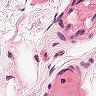
Metastatic tissue present: no